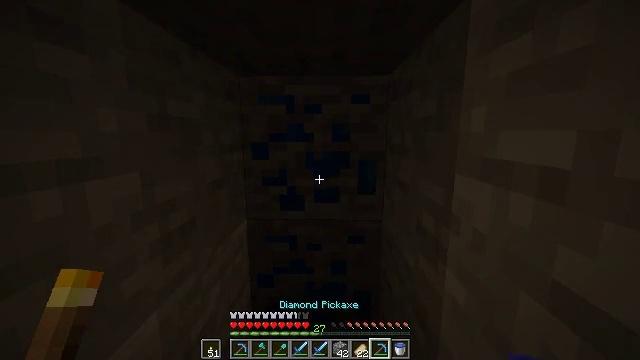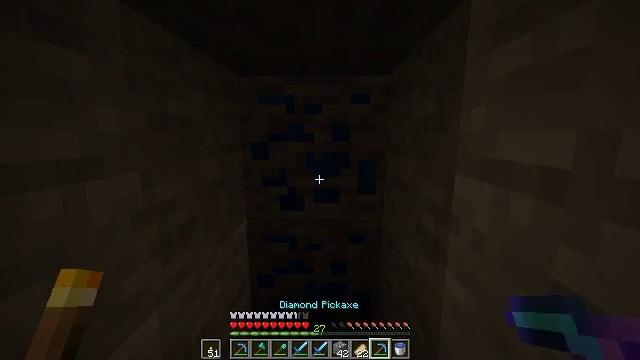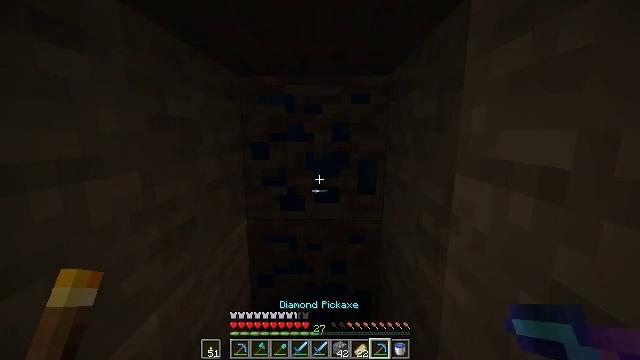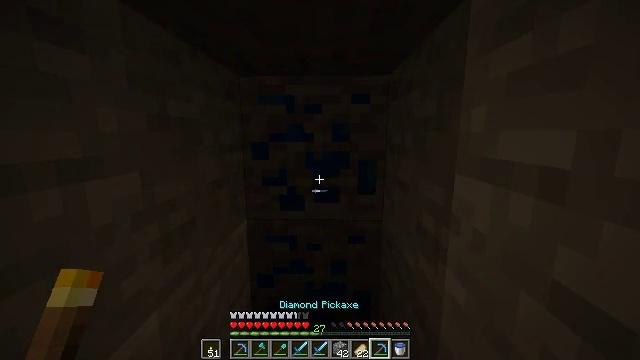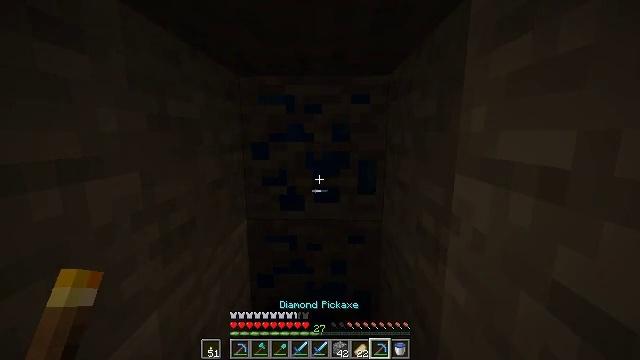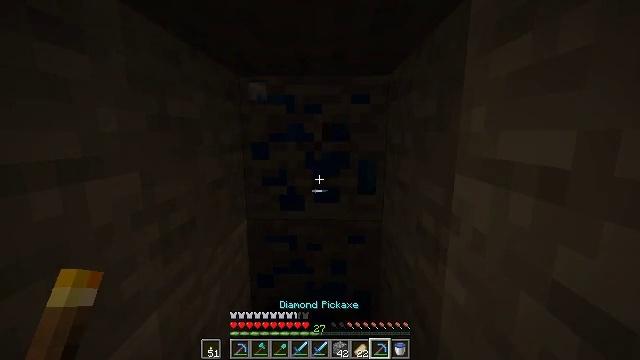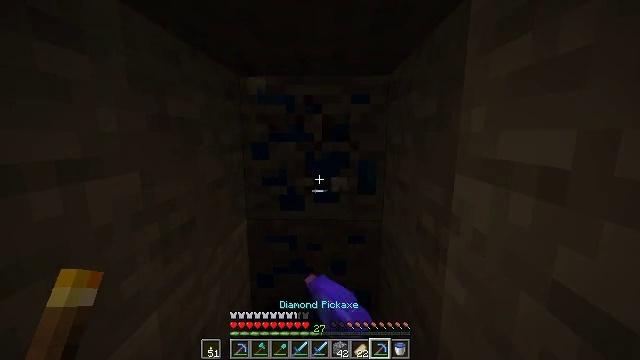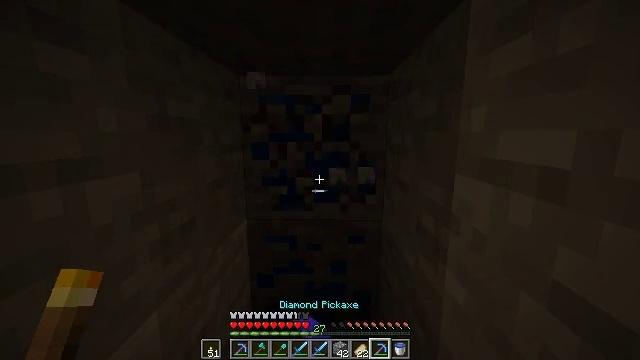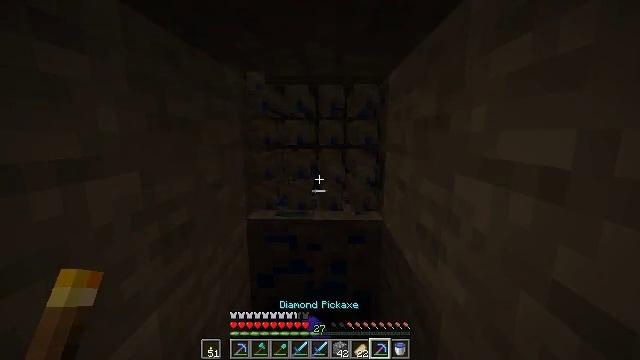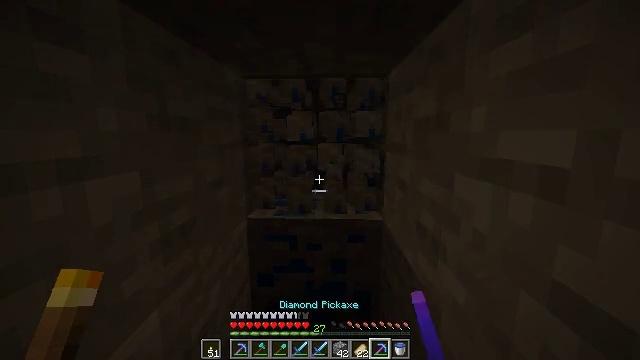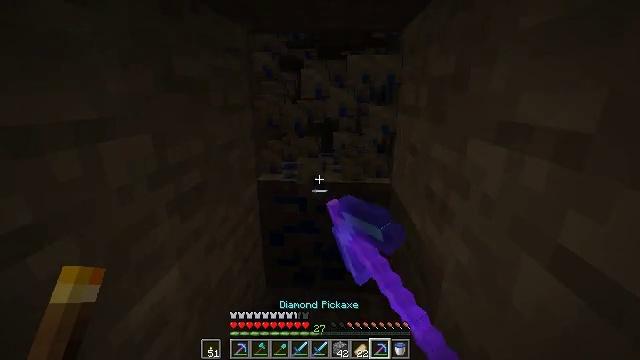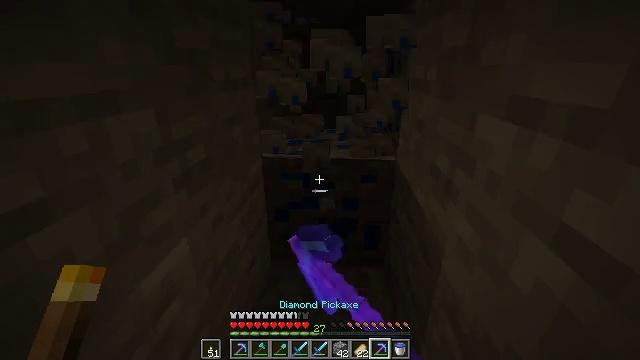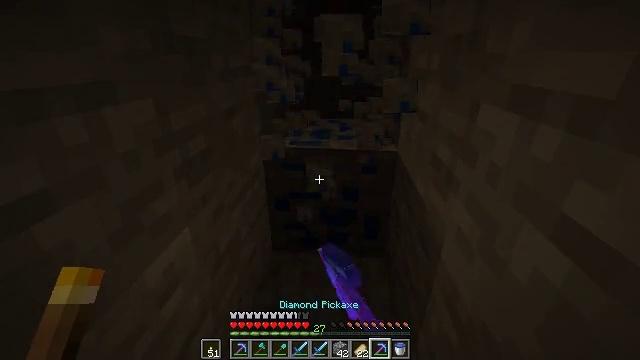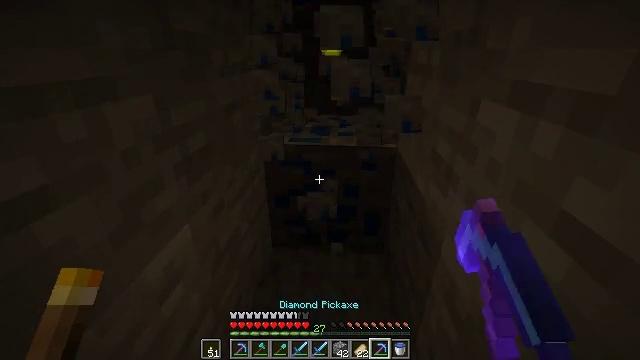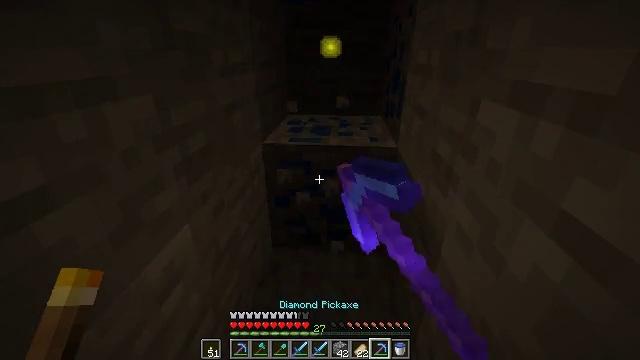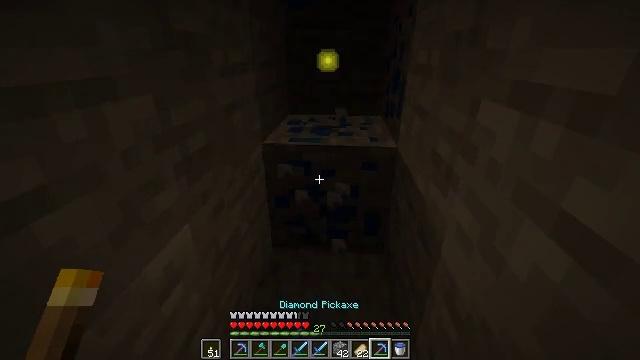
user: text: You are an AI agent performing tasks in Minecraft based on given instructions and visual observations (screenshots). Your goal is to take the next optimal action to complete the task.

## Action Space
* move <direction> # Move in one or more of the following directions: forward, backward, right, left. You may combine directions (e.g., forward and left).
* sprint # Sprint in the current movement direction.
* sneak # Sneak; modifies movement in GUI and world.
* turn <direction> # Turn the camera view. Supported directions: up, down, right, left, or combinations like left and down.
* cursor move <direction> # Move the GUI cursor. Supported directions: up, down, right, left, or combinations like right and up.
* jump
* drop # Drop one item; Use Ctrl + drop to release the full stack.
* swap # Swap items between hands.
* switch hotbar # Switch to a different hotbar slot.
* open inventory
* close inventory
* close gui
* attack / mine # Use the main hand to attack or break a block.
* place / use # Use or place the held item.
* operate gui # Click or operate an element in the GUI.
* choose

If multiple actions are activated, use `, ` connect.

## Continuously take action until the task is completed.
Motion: motion action
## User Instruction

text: Find and gather lapis ore blocks.
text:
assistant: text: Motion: no_op
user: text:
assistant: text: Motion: no_op
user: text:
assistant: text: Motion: no_op
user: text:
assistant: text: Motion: no_op
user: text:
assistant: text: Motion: attack / mine
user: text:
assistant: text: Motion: attack / mine
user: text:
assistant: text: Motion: attack / mine
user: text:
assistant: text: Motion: attack / mine
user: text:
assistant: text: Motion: attack / mine
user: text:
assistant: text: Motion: turn left and down, attack / mine
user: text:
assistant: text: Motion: turn left and down, attack / mine
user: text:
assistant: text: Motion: turn down, attack / mine
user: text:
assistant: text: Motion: attack / mine
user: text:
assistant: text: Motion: attack / mine
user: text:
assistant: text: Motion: attack / mine
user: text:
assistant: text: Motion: attack / mine
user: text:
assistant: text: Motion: attack / mine
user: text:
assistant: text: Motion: attack / mine
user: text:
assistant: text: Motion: attack / mine
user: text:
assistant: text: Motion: turn right and up, attack / mine
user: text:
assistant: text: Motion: turn up, attack / mine
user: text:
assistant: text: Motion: move forward
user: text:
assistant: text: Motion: no_op